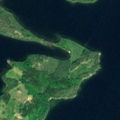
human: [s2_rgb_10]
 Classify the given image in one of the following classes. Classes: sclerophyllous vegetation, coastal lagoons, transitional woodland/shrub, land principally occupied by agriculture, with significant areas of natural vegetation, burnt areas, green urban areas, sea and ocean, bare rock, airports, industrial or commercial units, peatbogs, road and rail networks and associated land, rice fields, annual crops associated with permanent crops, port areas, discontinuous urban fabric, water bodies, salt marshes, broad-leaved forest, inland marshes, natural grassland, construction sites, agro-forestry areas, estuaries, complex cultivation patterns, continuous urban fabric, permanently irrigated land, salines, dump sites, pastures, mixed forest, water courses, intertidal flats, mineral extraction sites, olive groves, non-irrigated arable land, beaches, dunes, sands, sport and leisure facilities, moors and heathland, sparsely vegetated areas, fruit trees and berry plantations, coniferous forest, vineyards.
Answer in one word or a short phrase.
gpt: coniferous forest, mixed forest, water bodies